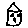
Label: house